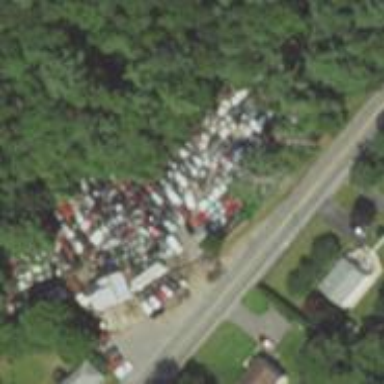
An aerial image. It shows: Scrap yard located in industrial area.